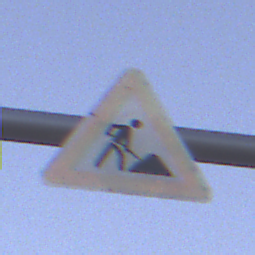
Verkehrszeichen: Arbeitsstelle
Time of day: Dusk
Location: Outdoor (Nature)
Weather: Clear
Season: NotSpecified
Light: Natural